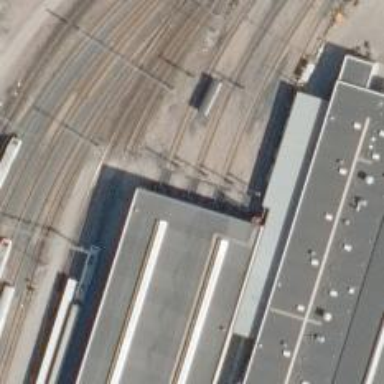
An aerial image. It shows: Railway level crossing.